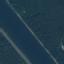
Land use / land cover: River